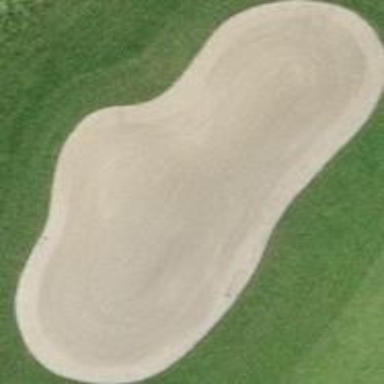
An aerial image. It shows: Golf bunker filled with natural sand.